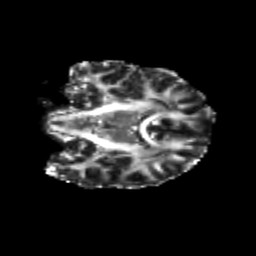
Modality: FA
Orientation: coronal
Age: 26
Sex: female
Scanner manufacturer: siemens
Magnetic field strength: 3 T
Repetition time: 3.5 s
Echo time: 0.104 s